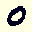
Label: 0